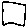
Label: square